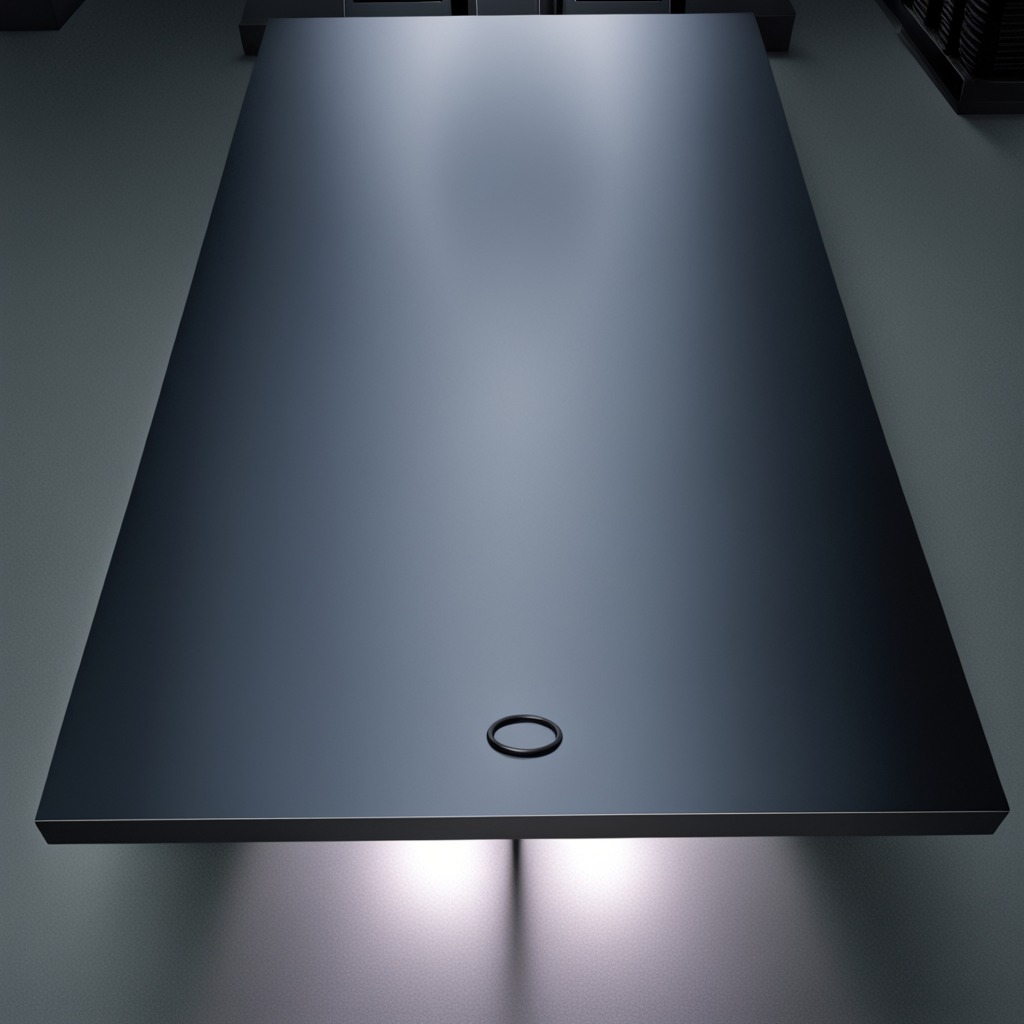
A rubber O-ring is lying on the tabletop.